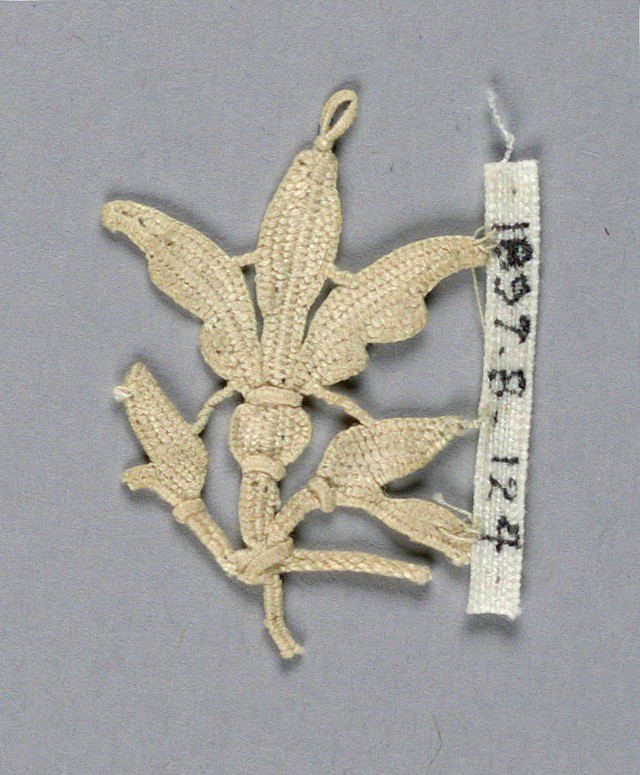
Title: Fragment
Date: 16th–17th century
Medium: linen Technique: needle lace
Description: Fragment in the shape of small bell-shaped flower. Central blossom with small stems extending out below.